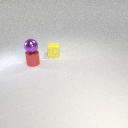
small red metal cylinder below small purple metal sphere